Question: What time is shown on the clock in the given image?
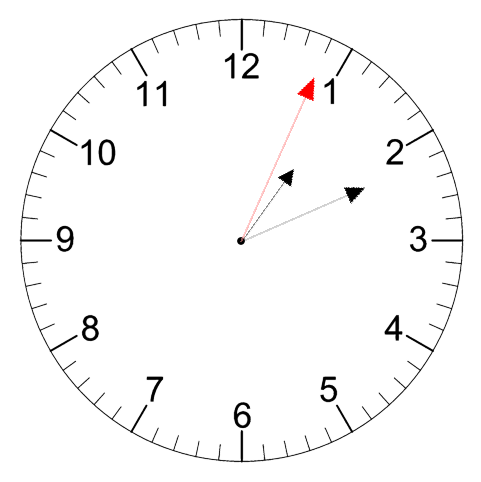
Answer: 01:11:04